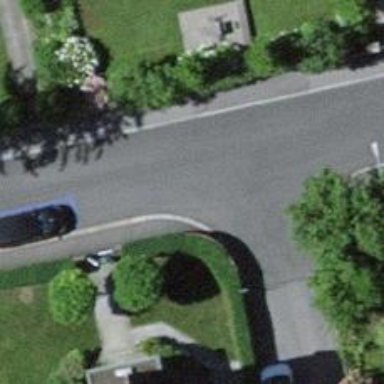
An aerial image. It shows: Kerb serving as barrier.